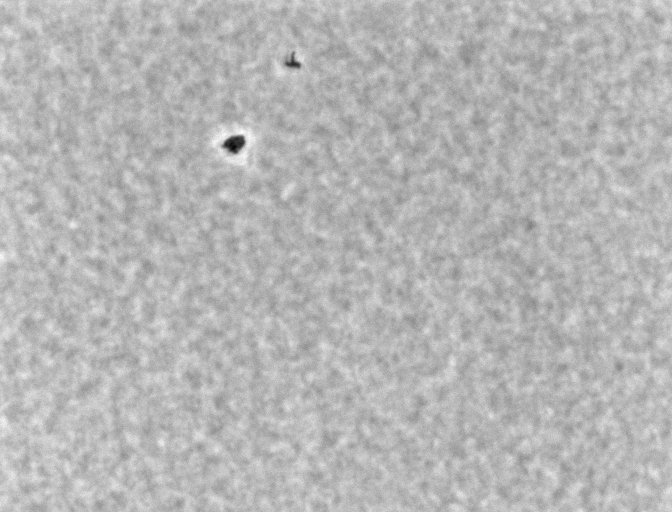
Listeria innocua